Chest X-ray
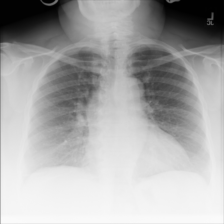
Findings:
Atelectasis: positive
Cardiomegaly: negative
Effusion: negative
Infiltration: negative
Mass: negative
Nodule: negative
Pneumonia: negative
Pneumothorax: negative
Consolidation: negative
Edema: negative
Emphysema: negative
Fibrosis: negative
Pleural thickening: negative
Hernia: negative